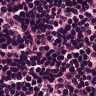
Metastatic tissue present: no